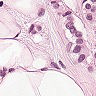
Metastatic tissue present: yes